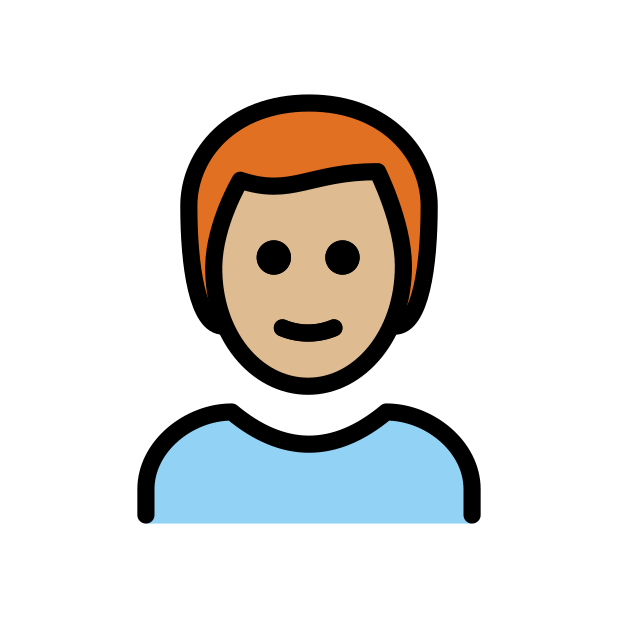
man: medium-light skin tone, red hair